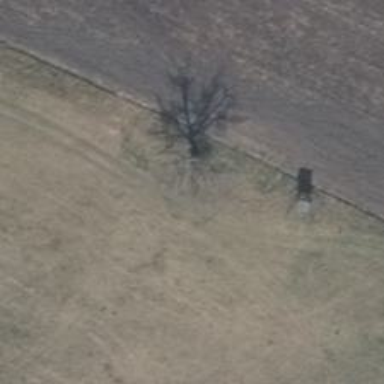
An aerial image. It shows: Deciduous broadleaved tree.